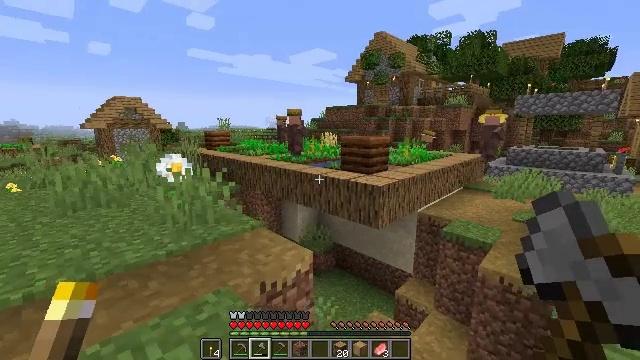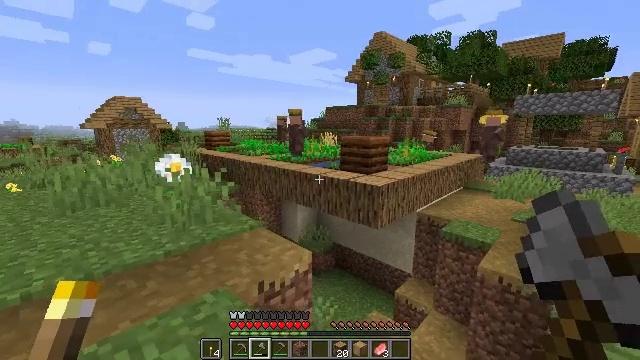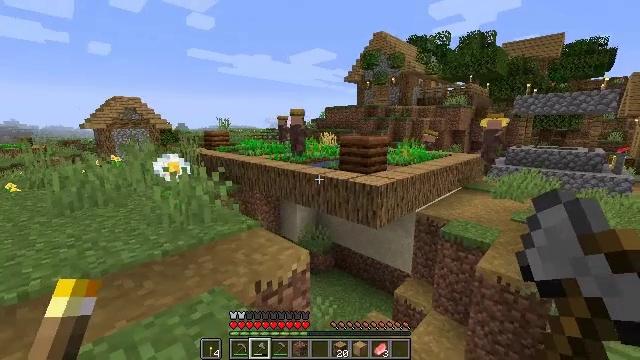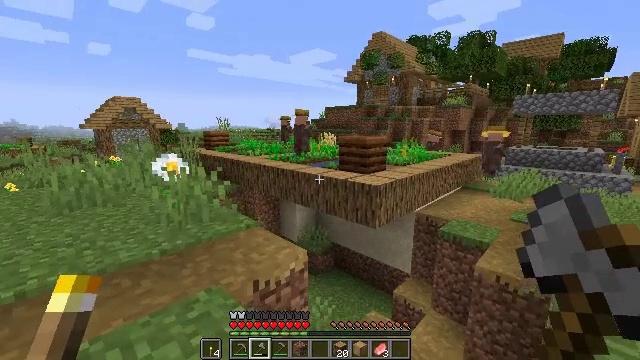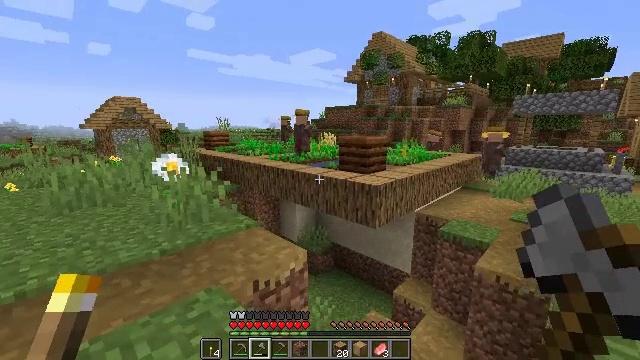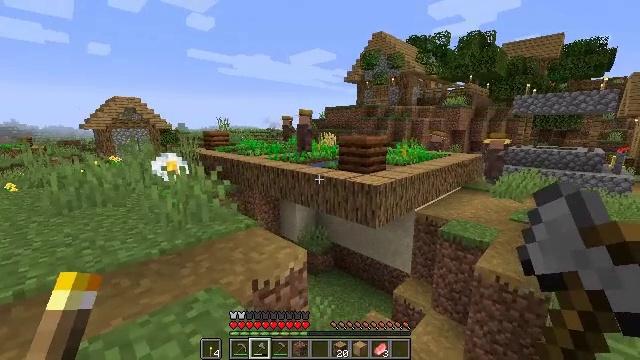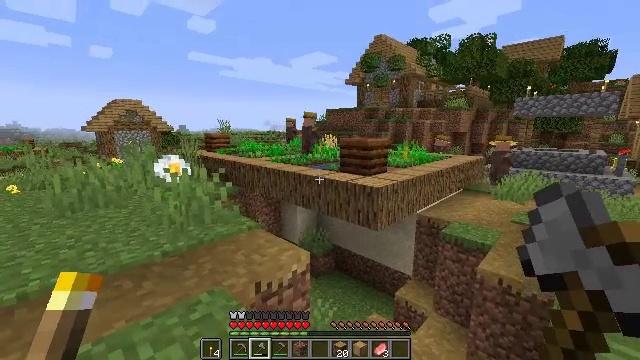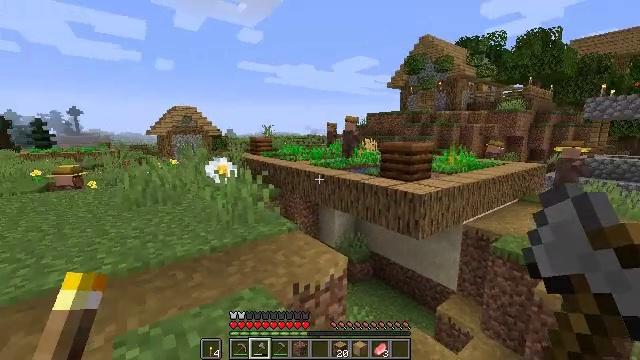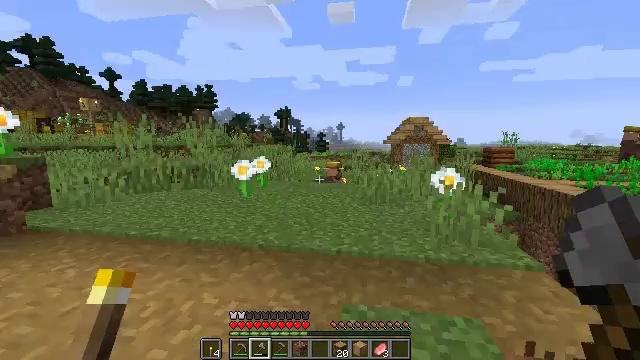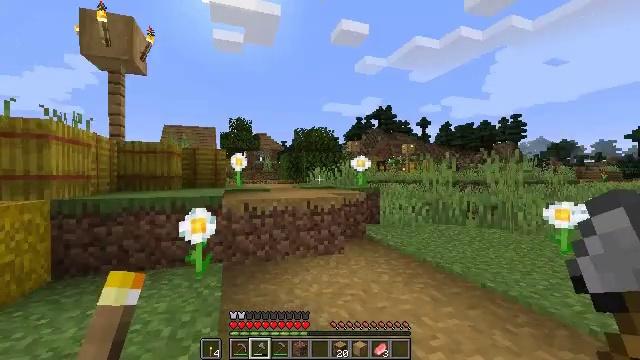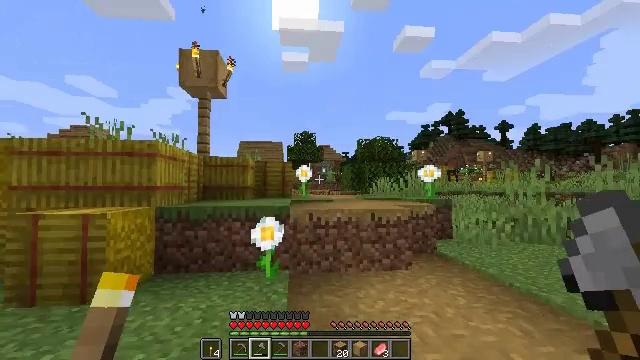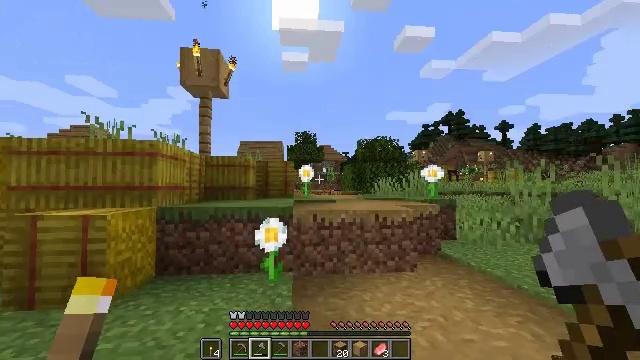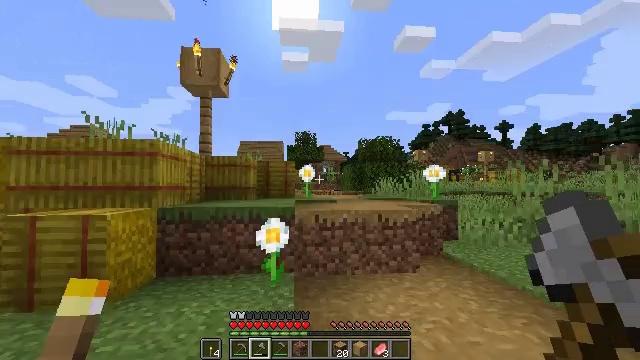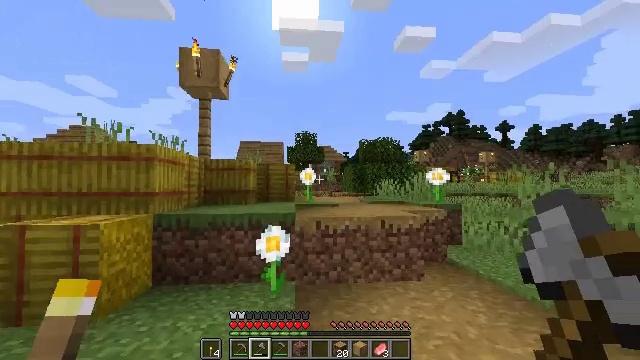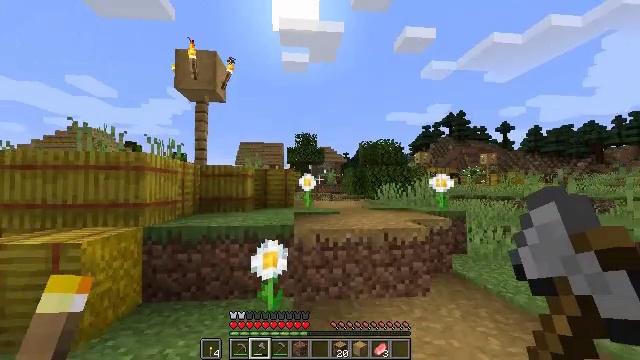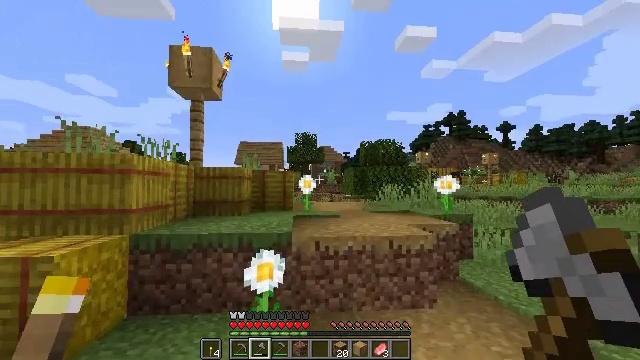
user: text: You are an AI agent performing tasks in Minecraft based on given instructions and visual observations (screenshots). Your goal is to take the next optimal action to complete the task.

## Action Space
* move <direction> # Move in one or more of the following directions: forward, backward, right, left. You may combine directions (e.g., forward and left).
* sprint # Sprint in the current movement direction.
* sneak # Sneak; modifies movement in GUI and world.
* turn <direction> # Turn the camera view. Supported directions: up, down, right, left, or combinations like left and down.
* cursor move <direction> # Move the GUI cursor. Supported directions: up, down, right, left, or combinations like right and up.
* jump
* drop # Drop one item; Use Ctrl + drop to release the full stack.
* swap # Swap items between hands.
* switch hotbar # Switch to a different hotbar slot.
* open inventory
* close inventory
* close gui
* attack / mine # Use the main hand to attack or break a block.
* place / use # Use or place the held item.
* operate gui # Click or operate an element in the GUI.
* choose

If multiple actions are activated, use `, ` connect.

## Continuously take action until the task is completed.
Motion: motion action
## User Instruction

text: Collect materials like stripped oak wood.
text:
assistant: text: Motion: sneak
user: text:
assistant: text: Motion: sneak
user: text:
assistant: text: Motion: sneak
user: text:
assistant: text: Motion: sneak
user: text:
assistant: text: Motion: sneak
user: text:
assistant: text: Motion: move left, sneak
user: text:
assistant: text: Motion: move left, sneak, turn left
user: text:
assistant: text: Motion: move left, sneak, turn left and up
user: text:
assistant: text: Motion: move left, sneak, turn left and up
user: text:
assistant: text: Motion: move forward and move left, sneak, turn left and up
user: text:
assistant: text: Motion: move forward and move left, sneak
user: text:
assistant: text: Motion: move forward
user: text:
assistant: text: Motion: move forward
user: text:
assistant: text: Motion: move forward
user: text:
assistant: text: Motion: move forward, sprint
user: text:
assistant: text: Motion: move forward, sprint
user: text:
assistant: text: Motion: move forward, sprint
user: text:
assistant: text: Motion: move forward, sprint
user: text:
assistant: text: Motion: move forward, sprint, turn left
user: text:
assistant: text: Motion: move forward, sprint, turn left and down, jump
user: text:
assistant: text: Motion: move forward, sprint, jump
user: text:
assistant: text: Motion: move forward, sprint, jump
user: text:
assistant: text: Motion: move forward, sprint, jump
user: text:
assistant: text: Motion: move forward, sprint, jump
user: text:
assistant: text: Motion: move forward, sprint, turn left
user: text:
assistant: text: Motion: move forward, sprint, turn left
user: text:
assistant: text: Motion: move forward, sprint, turn left
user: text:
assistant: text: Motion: move forward, sprint, turn left
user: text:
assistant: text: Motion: move forward, sprint, turn left and down
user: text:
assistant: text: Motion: move forward, sprint, turn left and down, jump